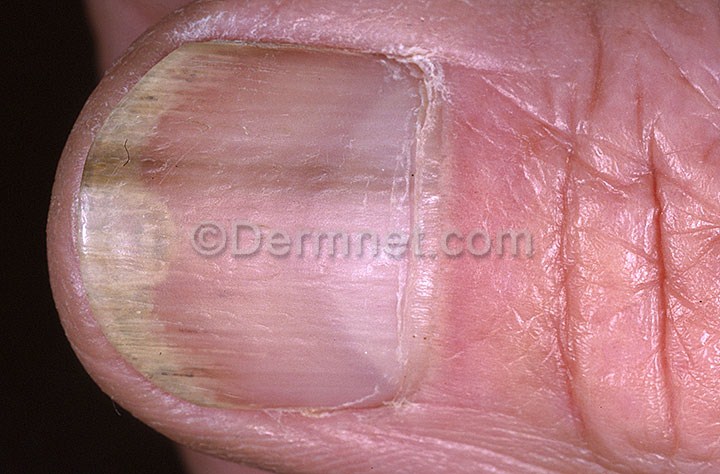
Disease: Melanoma Skin Cancer Nevi and Moles